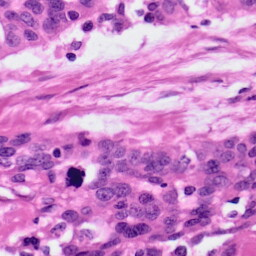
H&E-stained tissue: Ovarian